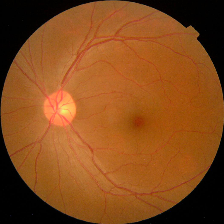
Diabetic retinopathy grade: No DR